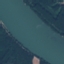
Label: River